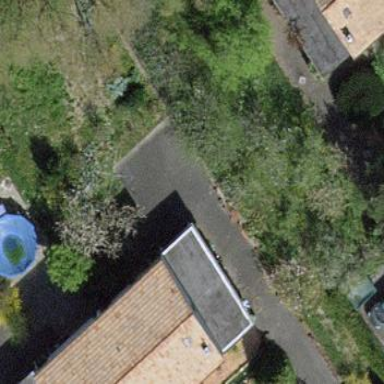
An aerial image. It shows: Garden surrounded by fence.